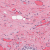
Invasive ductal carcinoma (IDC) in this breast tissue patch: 0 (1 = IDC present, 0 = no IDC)